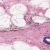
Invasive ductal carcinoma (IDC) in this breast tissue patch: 0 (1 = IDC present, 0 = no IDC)